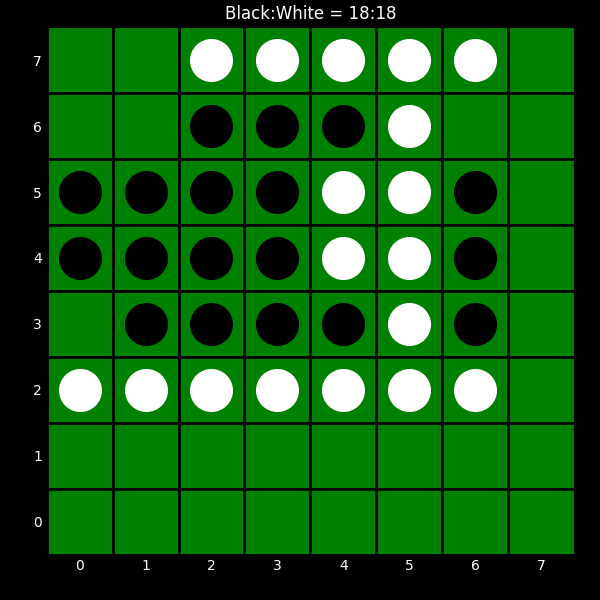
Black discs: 18
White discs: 18